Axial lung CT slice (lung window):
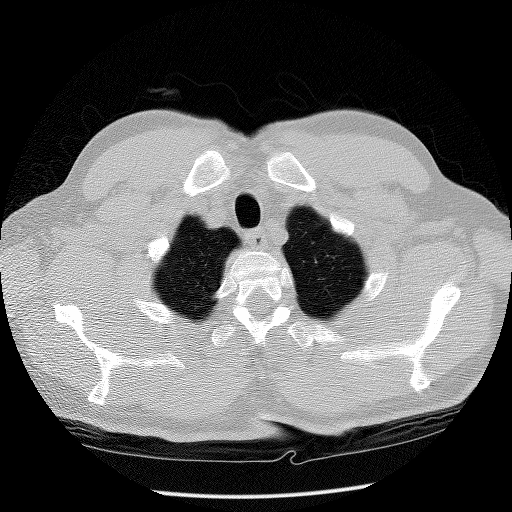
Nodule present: no